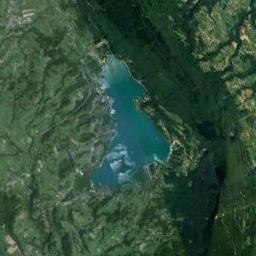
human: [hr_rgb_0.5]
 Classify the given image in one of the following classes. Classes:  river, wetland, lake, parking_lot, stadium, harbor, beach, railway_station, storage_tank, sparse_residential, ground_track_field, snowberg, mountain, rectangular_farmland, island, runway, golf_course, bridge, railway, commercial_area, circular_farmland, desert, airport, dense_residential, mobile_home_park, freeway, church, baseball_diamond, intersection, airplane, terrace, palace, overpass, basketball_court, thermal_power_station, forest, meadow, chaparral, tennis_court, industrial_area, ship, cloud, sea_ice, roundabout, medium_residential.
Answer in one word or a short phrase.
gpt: lake